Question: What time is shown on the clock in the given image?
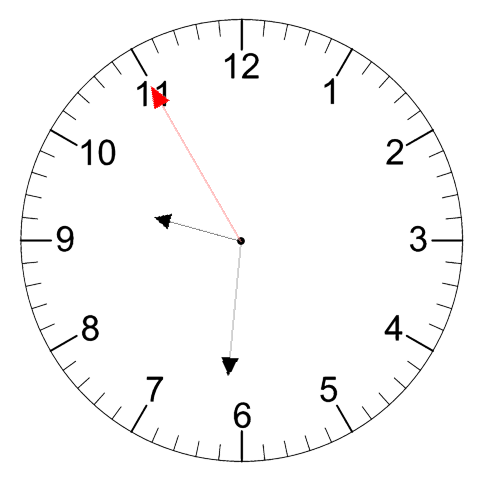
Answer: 09:30:55